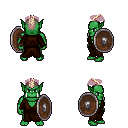
a pixel art fantasy rpg character, male body template, orc, green skin, brown robe, gold greaves, white blonde short mohawk hairstyle, shield, four views (front, back, left, right), 2x2 character sprite sheet, small pixel art, hard edges, no anti-aliasing